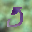
Label: 5